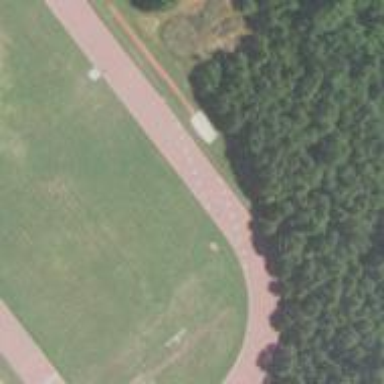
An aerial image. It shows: Track located within leisure land area.